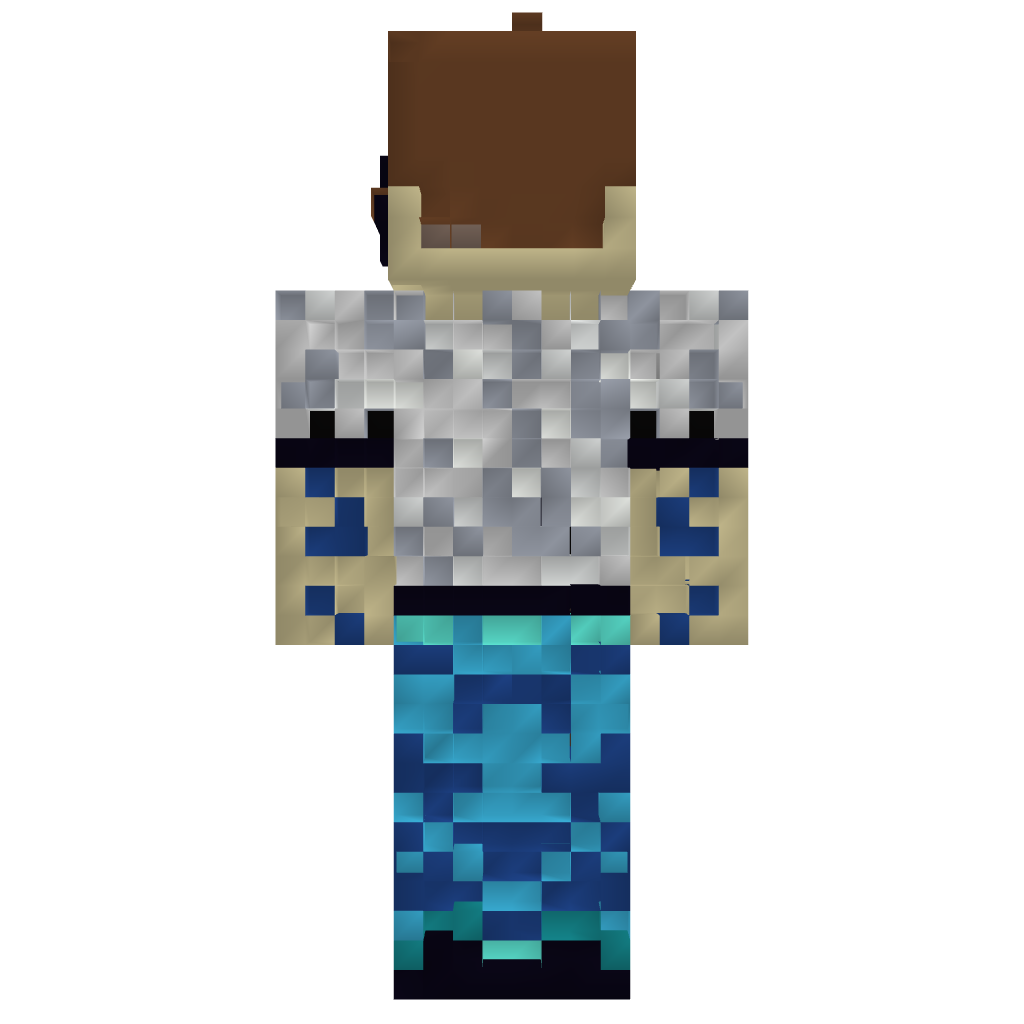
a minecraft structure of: Swagmasterer (Me!)